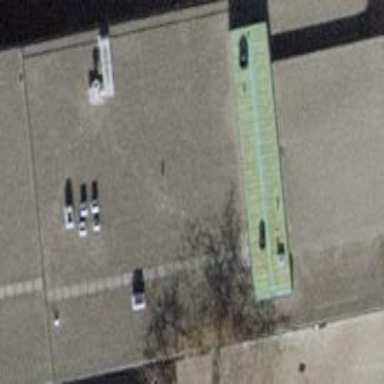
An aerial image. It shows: Building with flat roof.